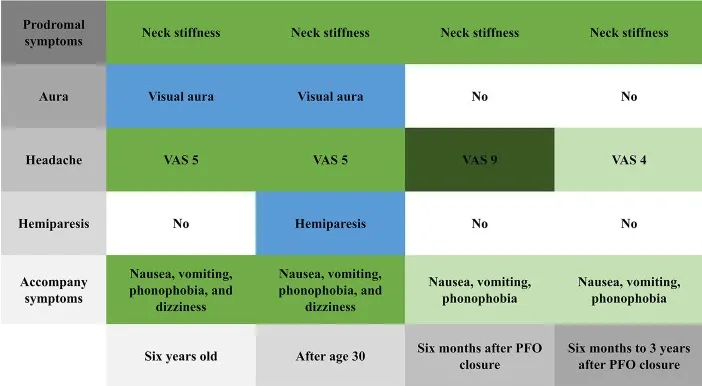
Changes in prodromal symptoms, aura, headache severity, hemiparesis, and accompanying symptoms from 6 years old to the 3 years follow-up after patent foramen ovale closure.
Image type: chart (chart)